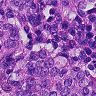
Metastatic tissue present: yes